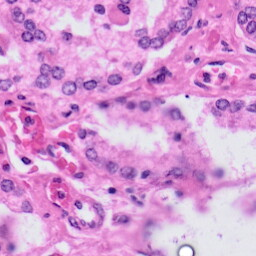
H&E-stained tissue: Prostate